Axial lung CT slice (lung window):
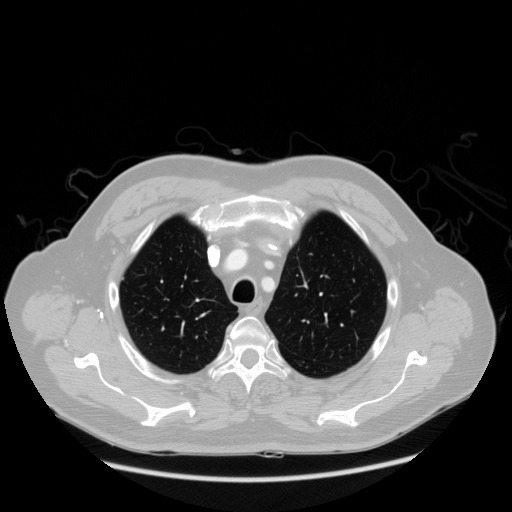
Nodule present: no